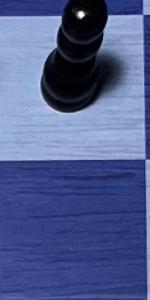
Label: Empty